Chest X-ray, PA view. Patient: 56 years old, sex F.
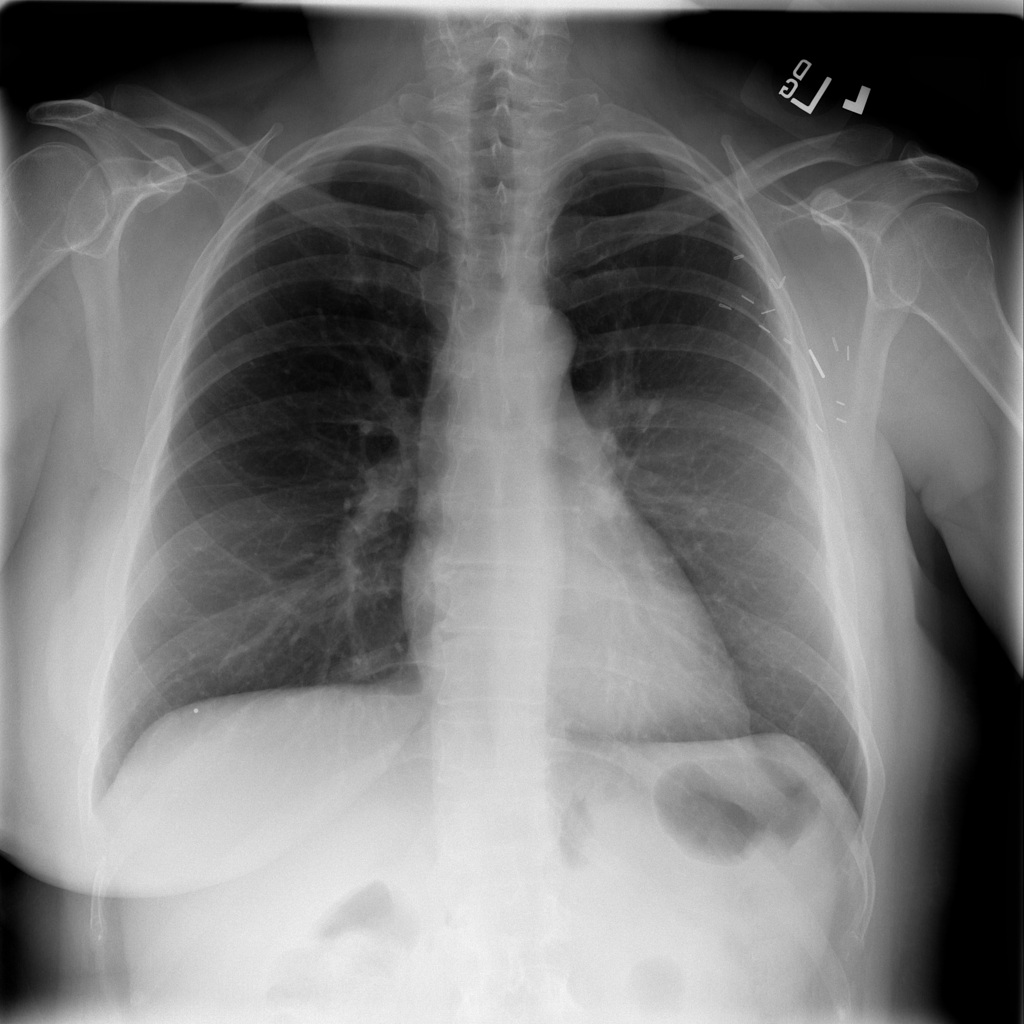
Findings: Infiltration